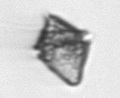
Label: Kryptoperidinium_triquetrum